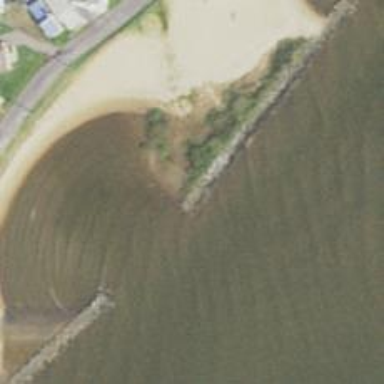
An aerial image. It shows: Breakwater structure.